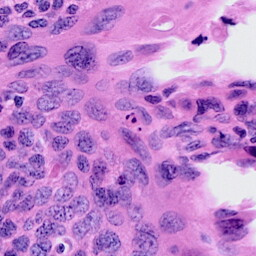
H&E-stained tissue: Cervix